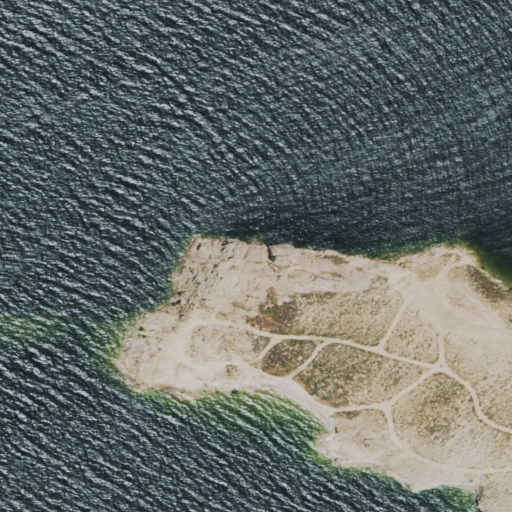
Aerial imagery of cape in Wyoming named Woolf Point containing open water, shrub, and grassland